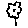
Label: flower